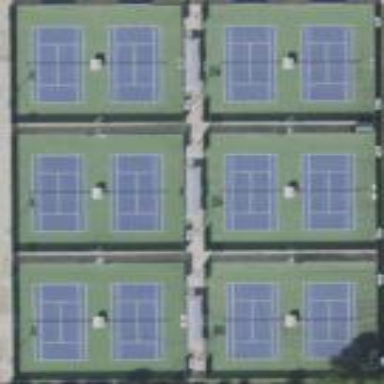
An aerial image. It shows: Tennis court on pitch.